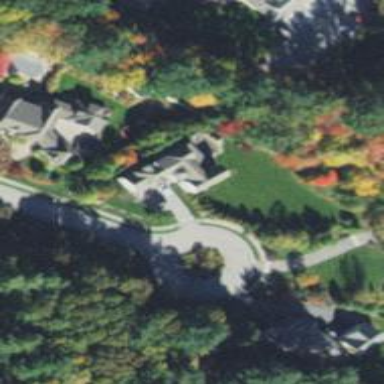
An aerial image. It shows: Residential road with separate sidewalk.